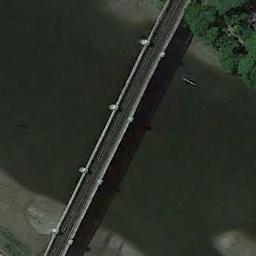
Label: bridge